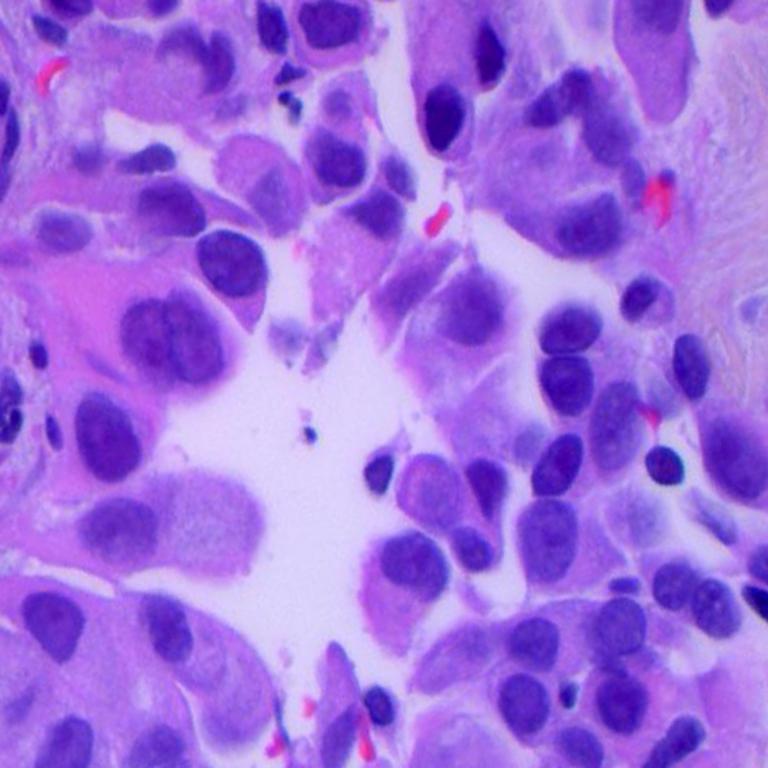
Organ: lung
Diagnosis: adenocarcinomas